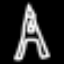
Label: The Eiffel Tower